Aerial crown-view tile of a tropical tree (Barro Colorado Island, Panama), acquired 20250512:
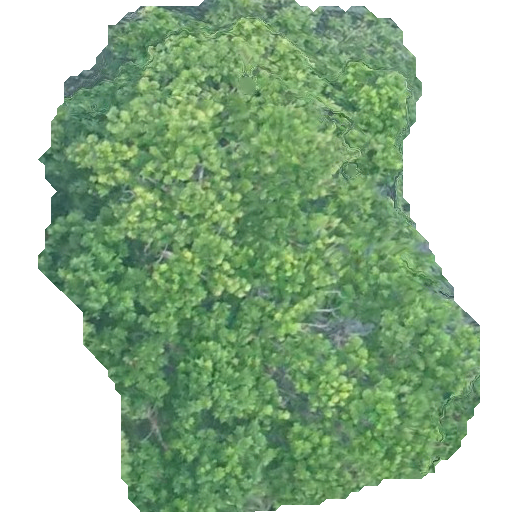
Species: Anacardium excelsum
GBIF accepted scientific name: Anacardium excelsum
Crown area: 256.756 m²